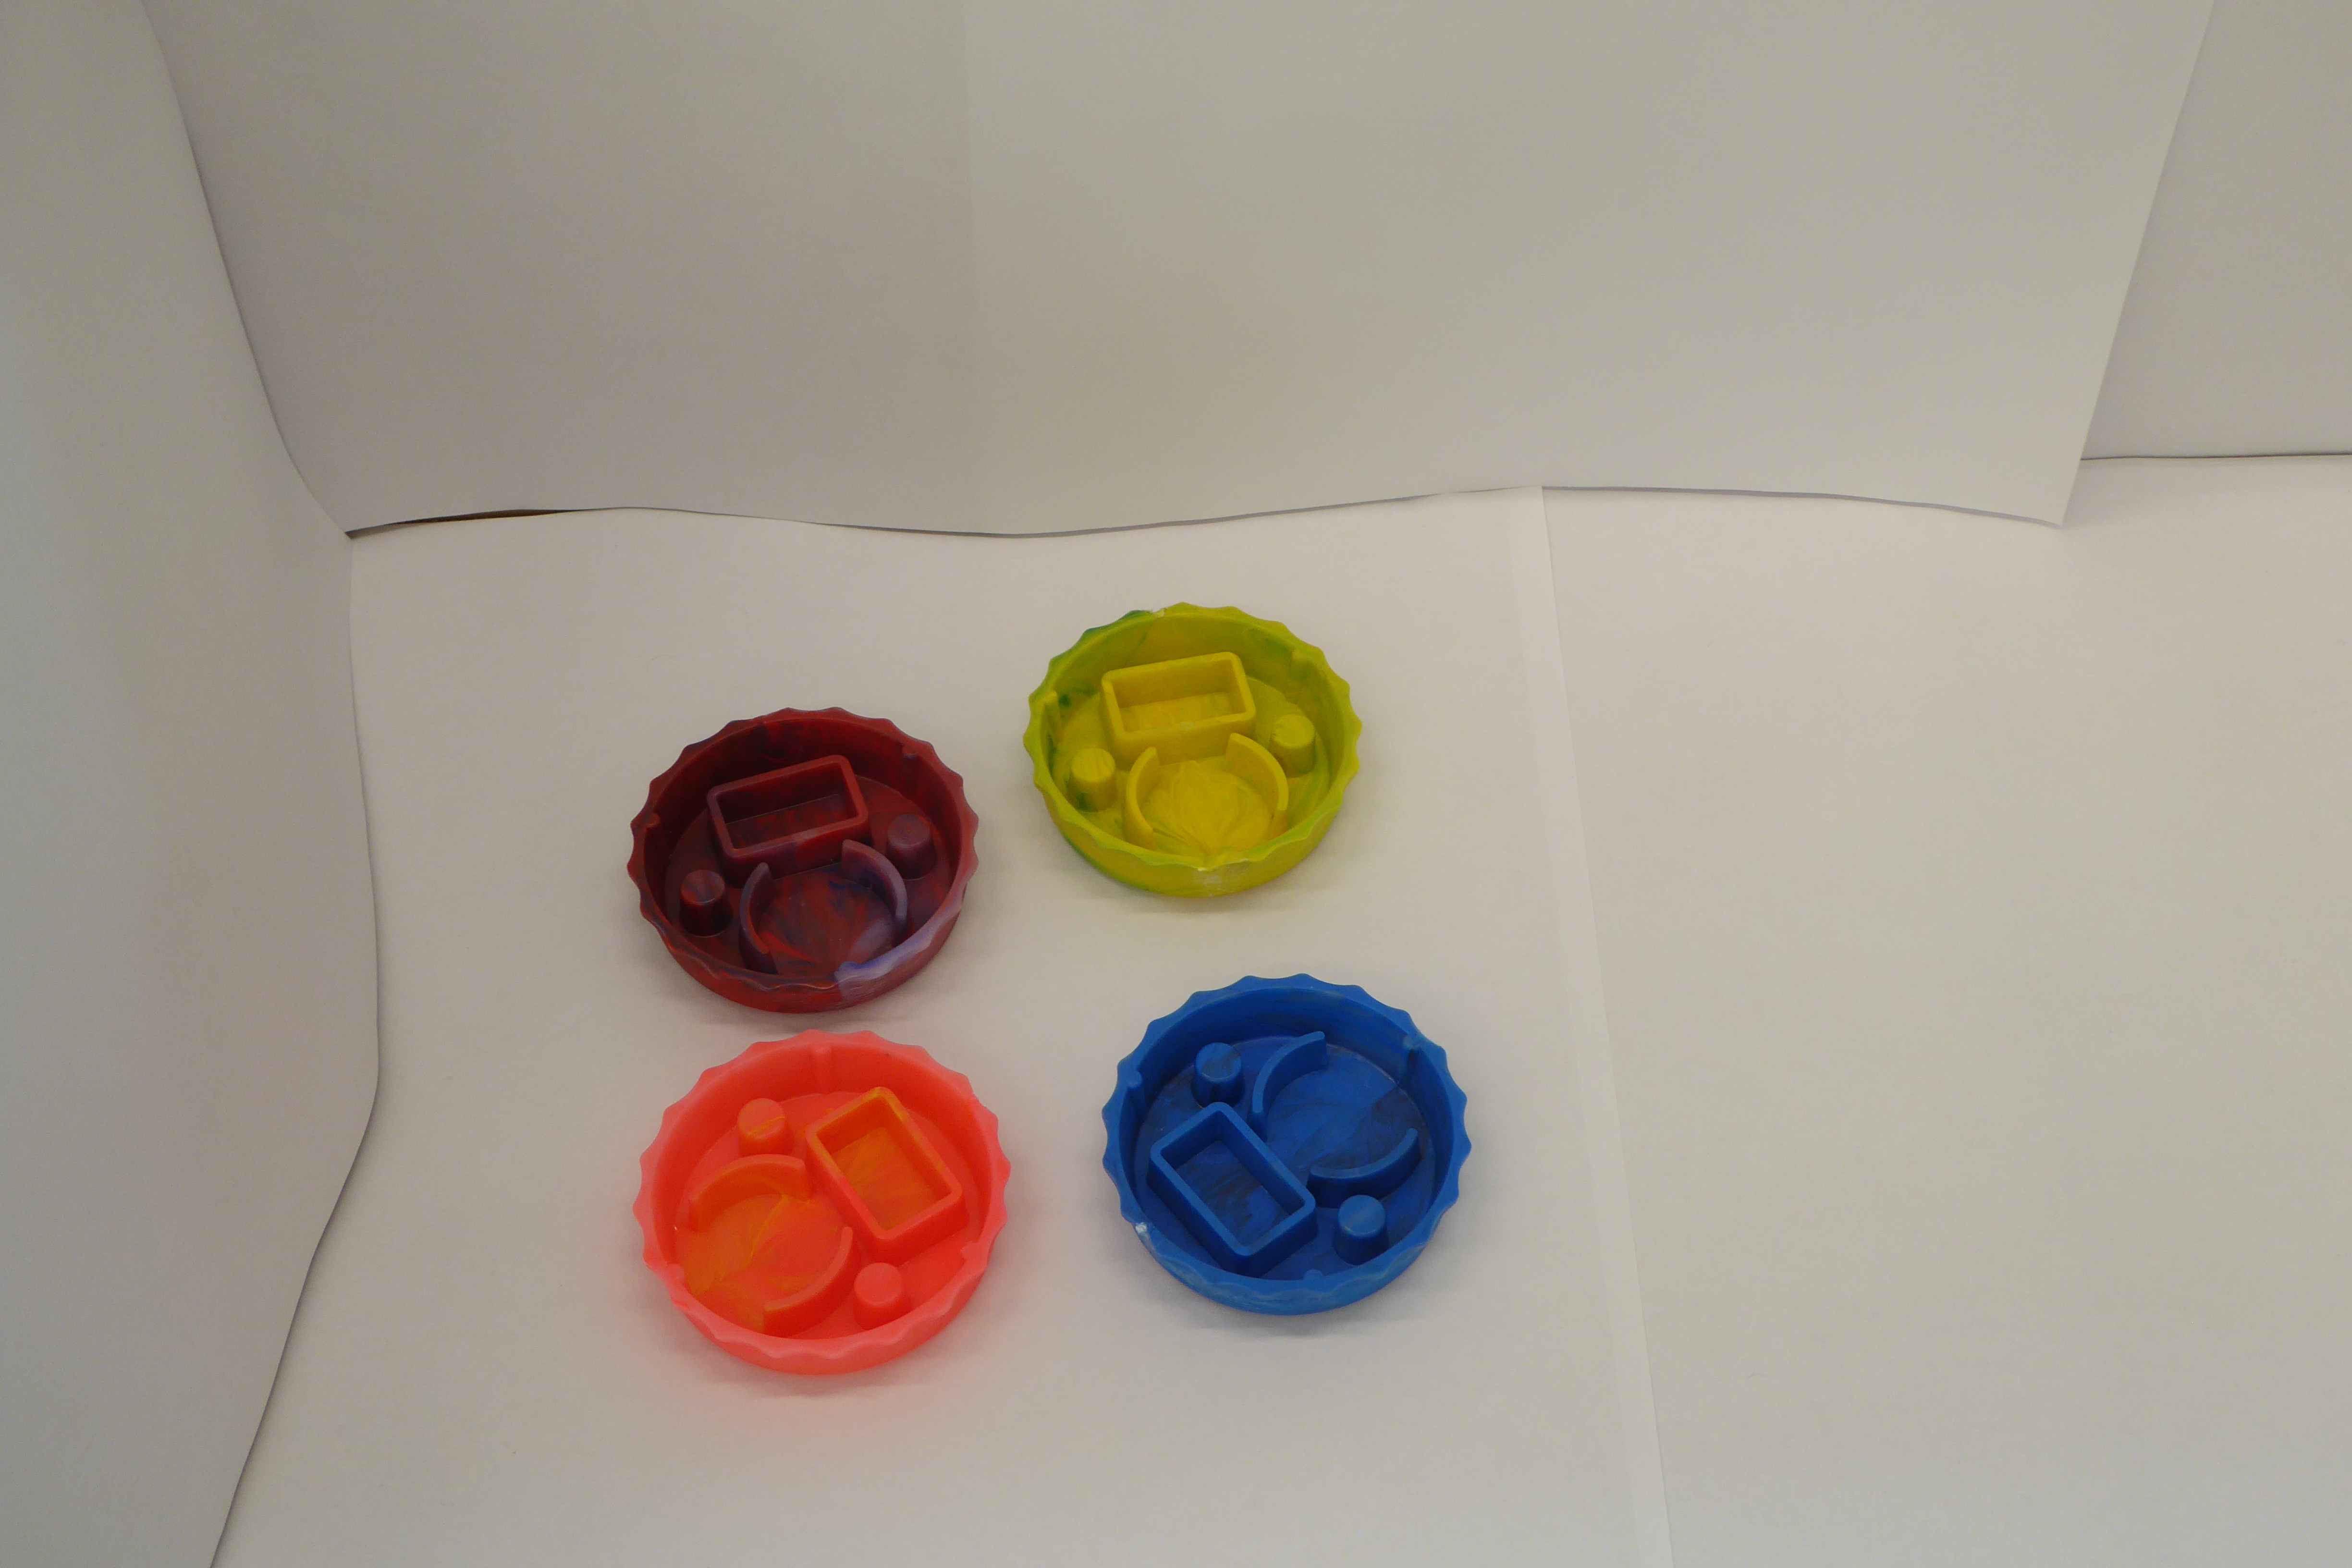
Label: Bottle Opener - Cover